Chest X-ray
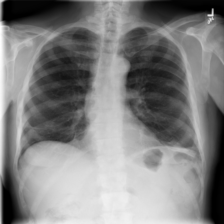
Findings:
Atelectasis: negative
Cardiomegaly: negative
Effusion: negative
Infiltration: negative
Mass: negative
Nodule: negative
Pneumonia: negative
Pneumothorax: negative
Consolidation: negative
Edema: negative
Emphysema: negative
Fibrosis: negative
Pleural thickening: negative
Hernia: negative